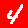
Digit: 4